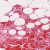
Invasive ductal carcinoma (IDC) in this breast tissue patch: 0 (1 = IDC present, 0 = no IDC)